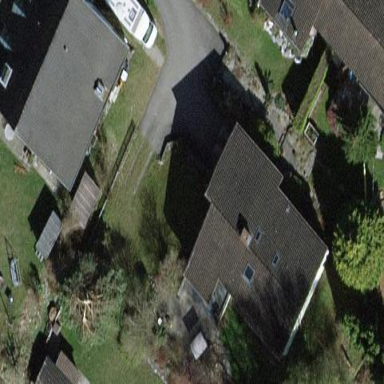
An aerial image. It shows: Gabled house with the roof oriented along the building.